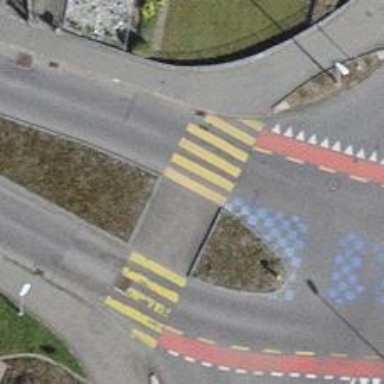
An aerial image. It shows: Traffic island located on footway.